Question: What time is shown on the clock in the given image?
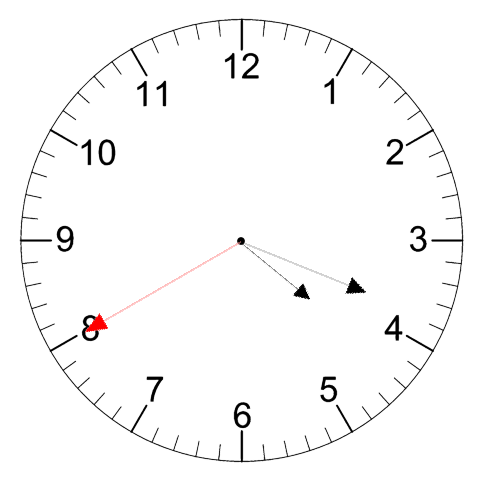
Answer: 04:18:40